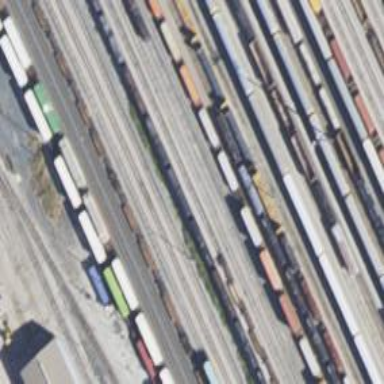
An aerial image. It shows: Railway yard.